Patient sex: M
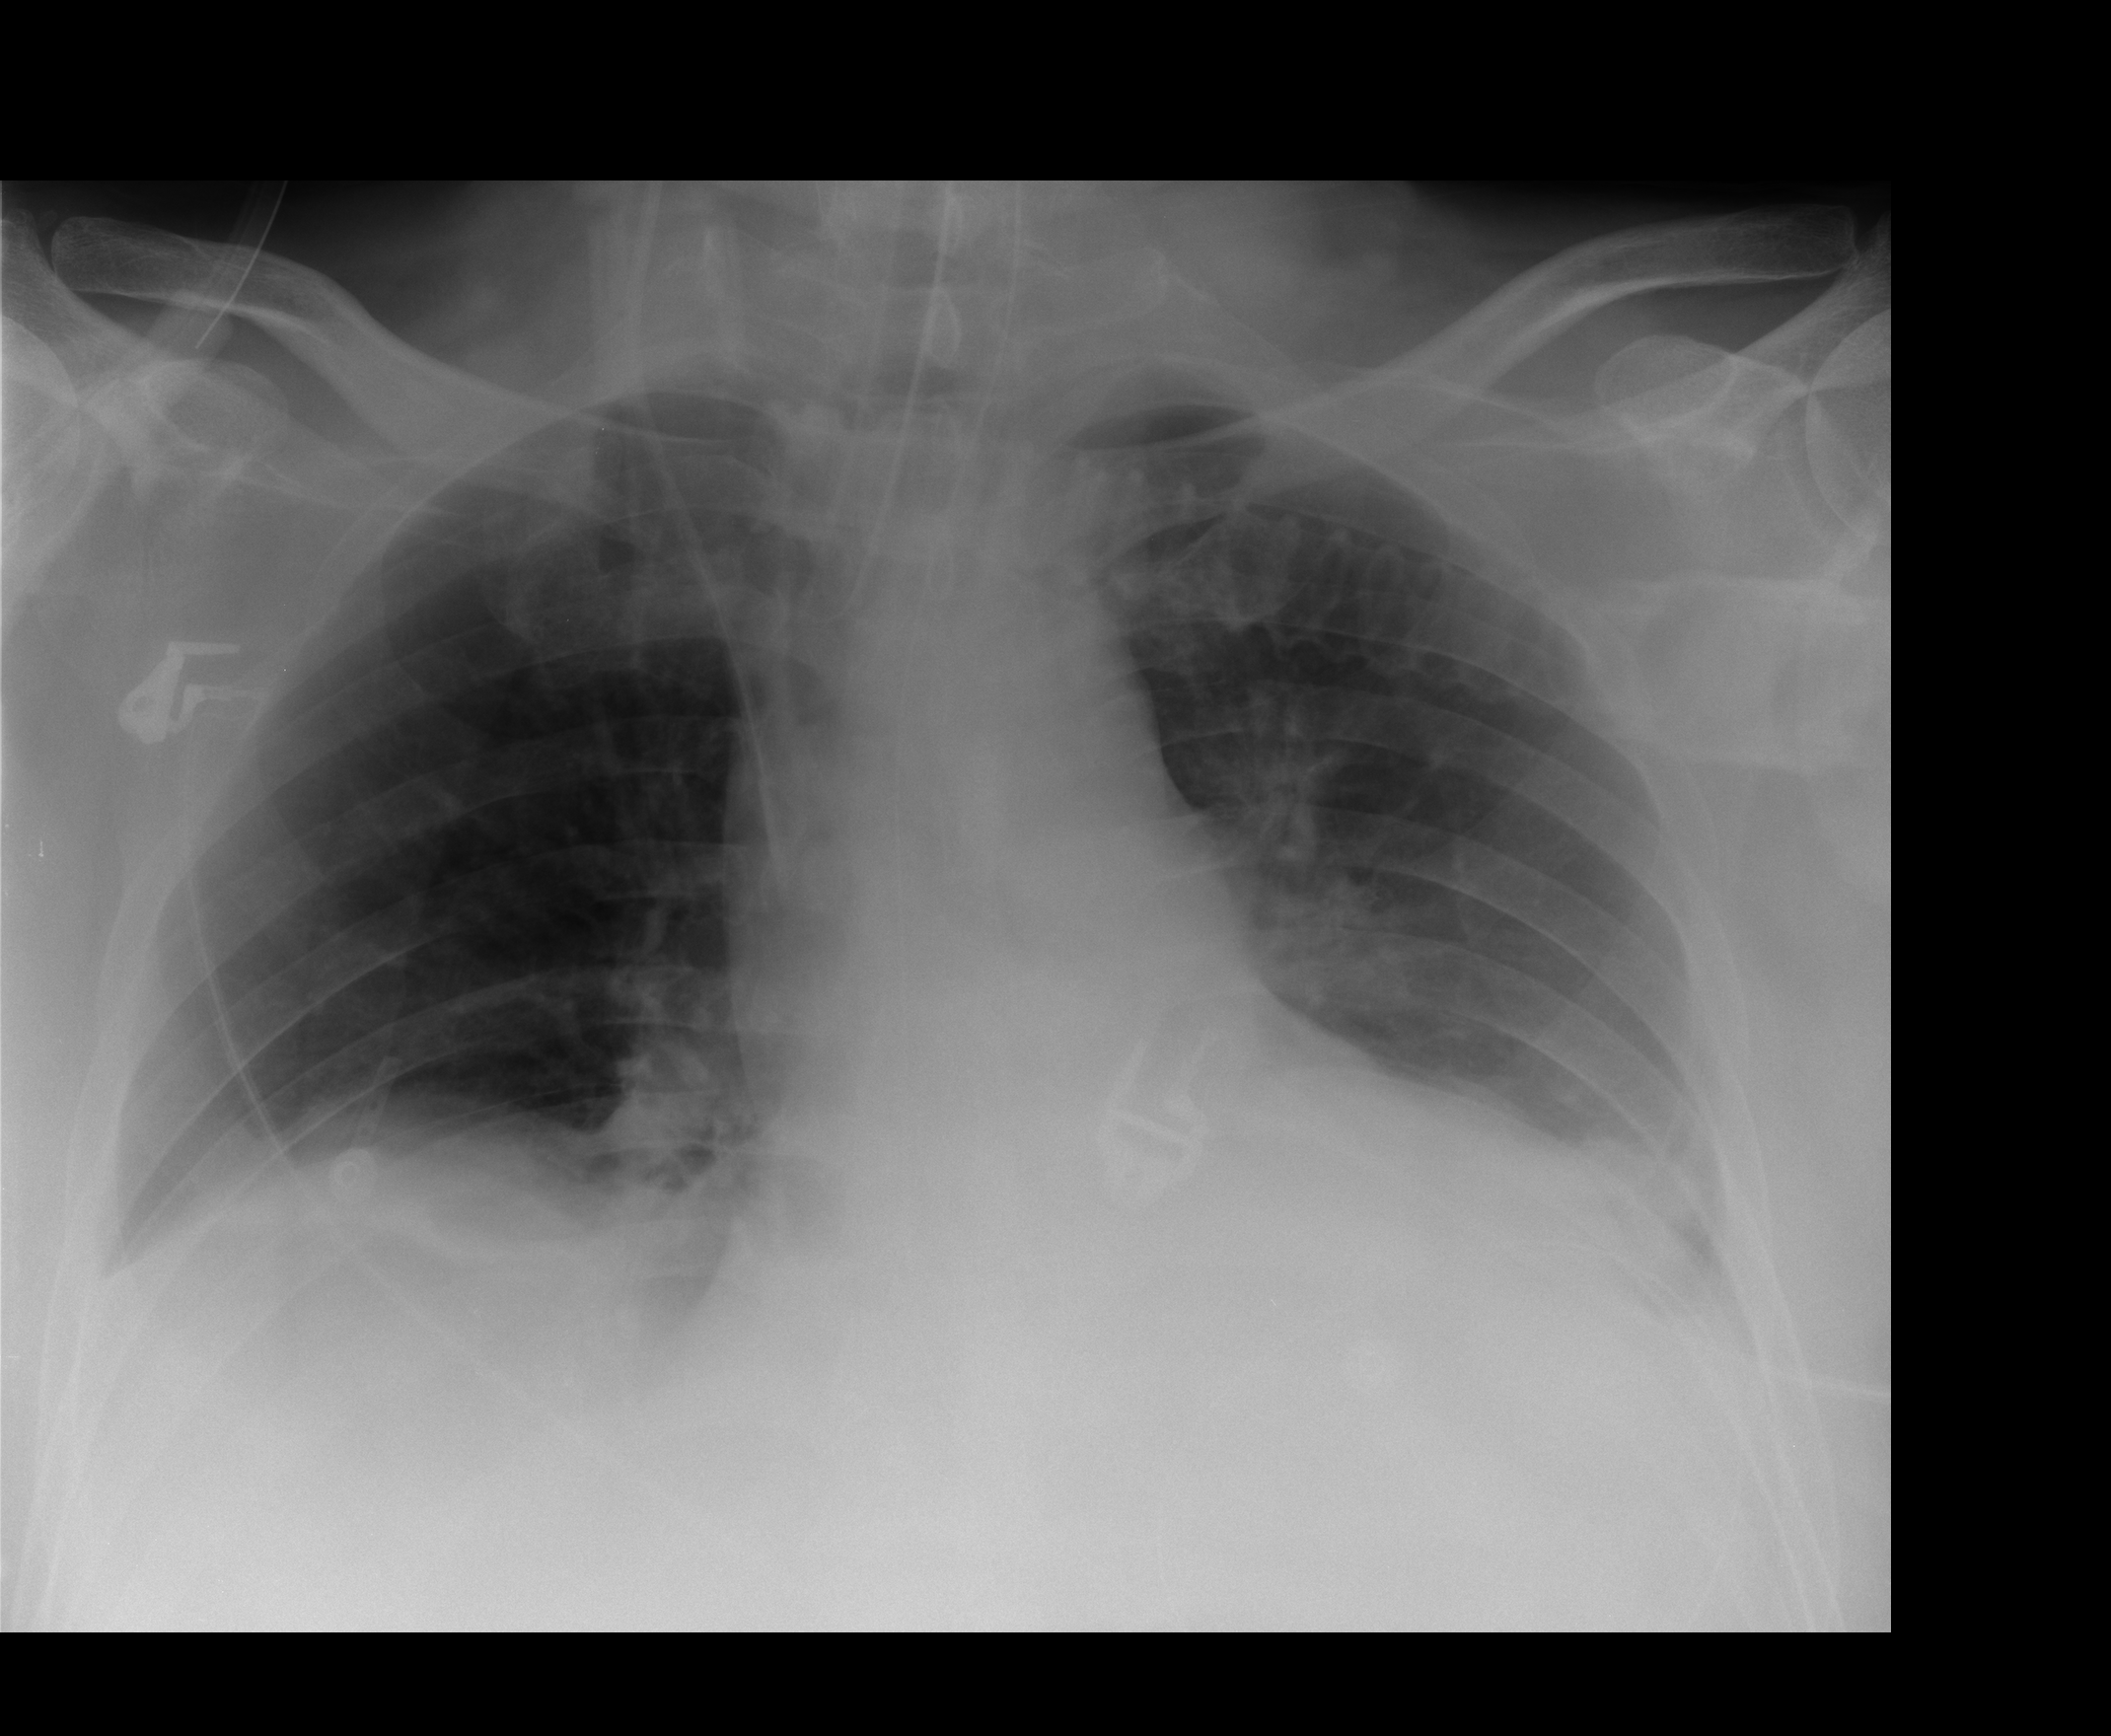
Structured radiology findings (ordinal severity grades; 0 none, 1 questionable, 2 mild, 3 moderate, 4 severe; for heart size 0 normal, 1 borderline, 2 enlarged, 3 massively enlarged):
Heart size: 2
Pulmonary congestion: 0
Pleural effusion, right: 1
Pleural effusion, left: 1
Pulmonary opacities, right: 0
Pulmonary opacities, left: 1
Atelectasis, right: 2
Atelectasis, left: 2